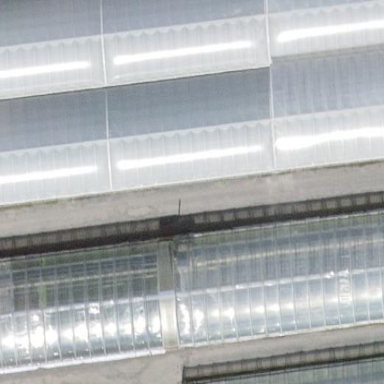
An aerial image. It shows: Greenhouse.